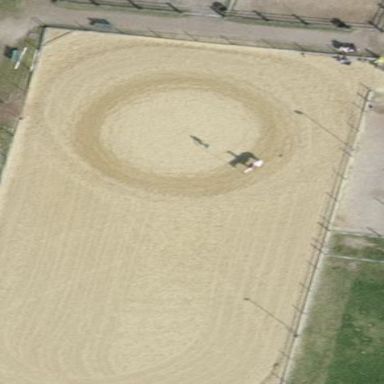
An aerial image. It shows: Equestrian pitch for leisure land sports.